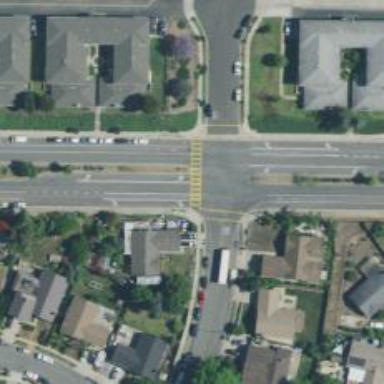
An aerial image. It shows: Marked crossing on the road.